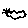
Label: cloud